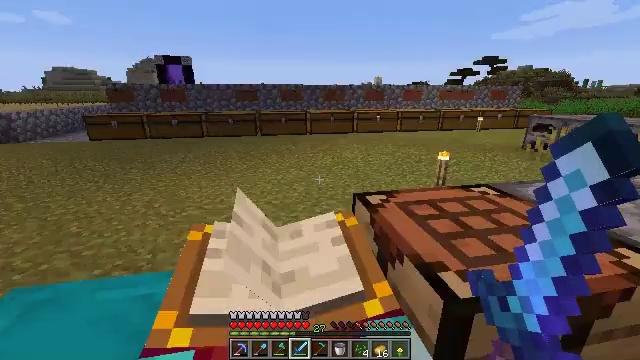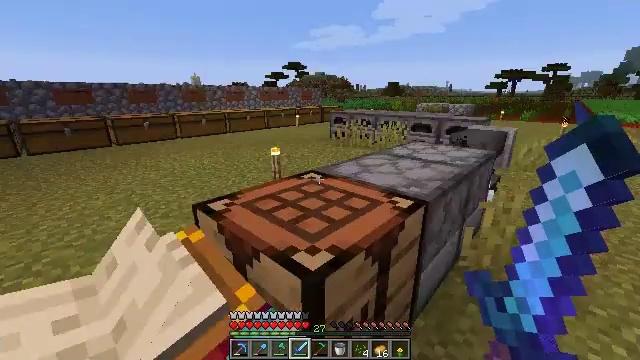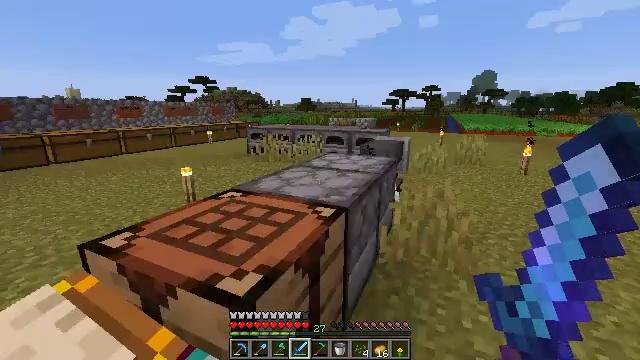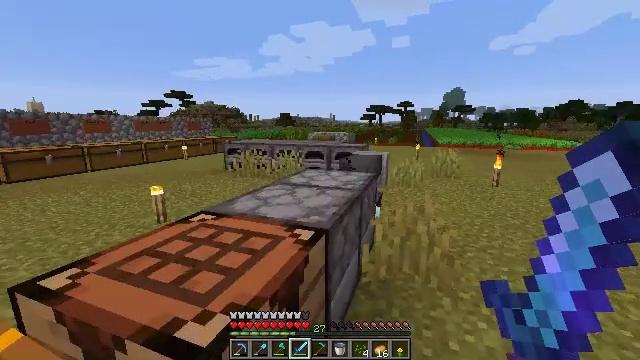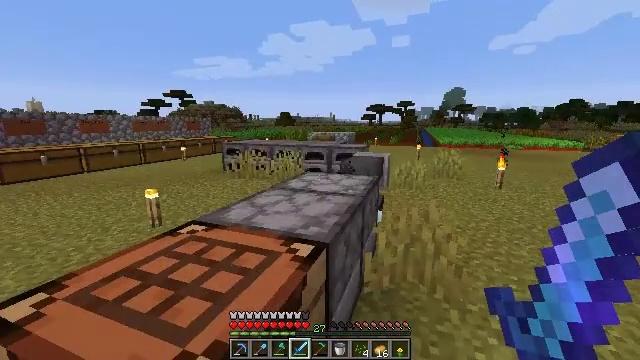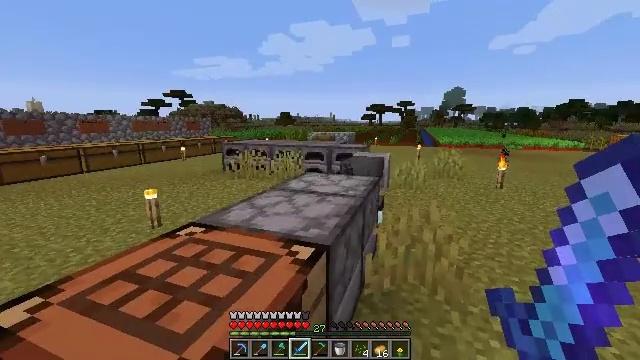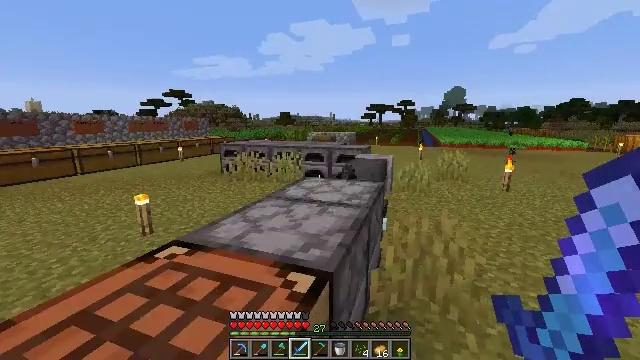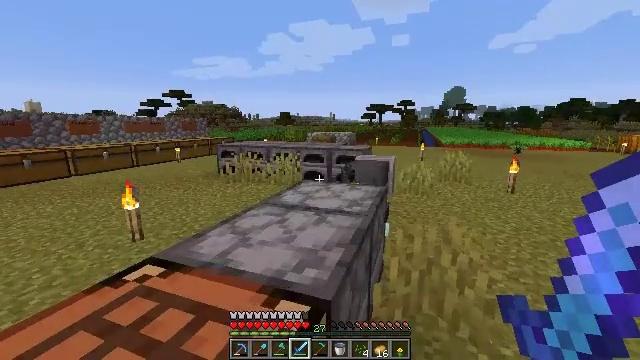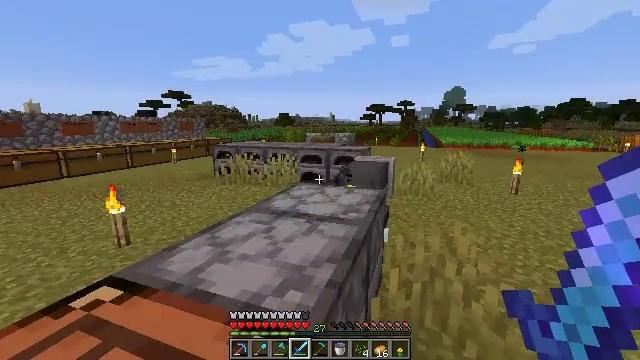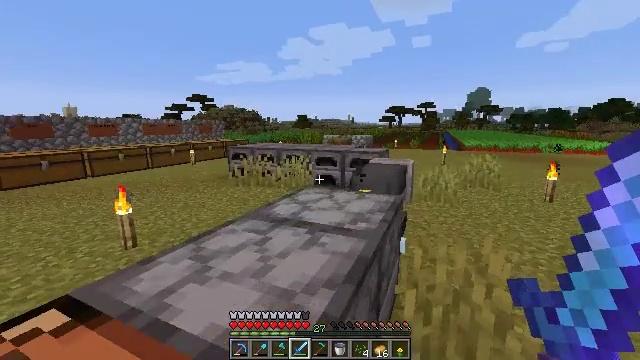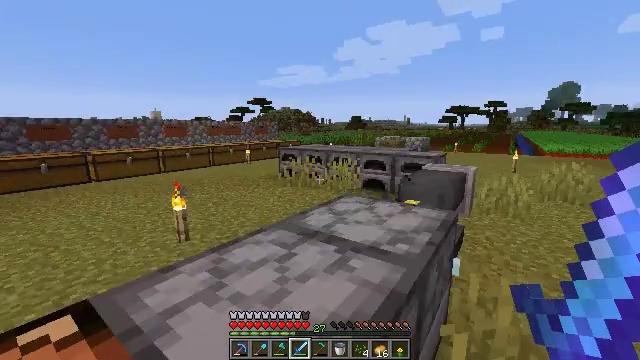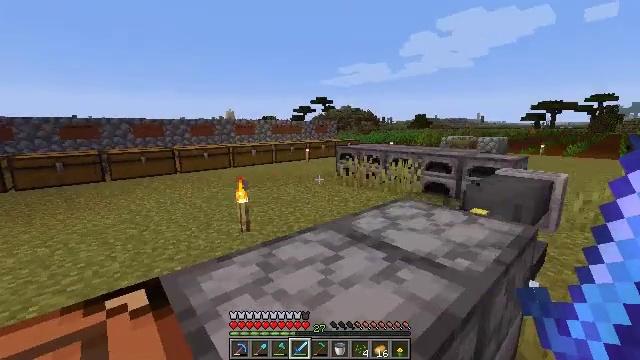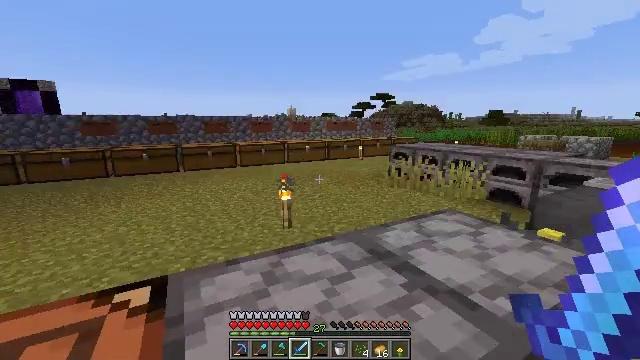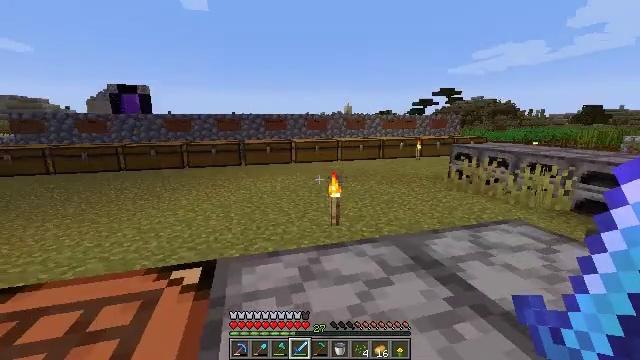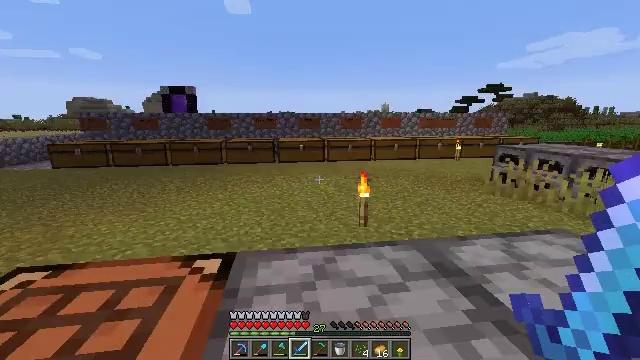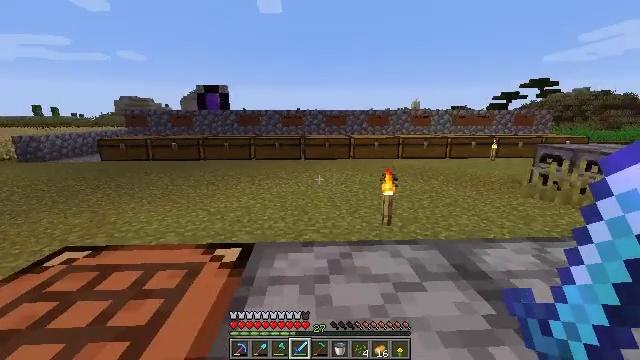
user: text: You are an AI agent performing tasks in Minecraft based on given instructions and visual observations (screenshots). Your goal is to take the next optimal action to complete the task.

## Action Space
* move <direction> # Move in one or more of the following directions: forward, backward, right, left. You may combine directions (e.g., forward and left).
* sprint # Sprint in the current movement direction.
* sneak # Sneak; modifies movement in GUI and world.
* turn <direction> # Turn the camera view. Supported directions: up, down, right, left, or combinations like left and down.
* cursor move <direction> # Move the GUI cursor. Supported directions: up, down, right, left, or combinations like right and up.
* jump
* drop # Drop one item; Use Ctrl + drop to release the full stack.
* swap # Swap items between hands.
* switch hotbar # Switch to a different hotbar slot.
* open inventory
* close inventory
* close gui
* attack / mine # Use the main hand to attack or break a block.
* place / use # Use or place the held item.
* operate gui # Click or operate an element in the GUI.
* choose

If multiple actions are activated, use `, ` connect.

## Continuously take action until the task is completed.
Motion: motion action
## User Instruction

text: Break the melon to get slices.
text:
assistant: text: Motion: turn right
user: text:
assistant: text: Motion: turn right and up
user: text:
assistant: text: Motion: move forward, turn right and up
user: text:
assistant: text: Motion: move forward
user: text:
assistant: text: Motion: move forward
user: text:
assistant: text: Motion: move forward
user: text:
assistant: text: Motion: move forward
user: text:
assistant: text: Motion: move forward
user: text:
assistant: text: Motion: move forward, turn left
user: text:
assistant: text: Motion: move forward, turn left
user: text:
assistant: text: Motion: move forward, turn left
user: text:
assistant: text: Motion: move forward, turn left
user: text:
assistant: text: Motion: move forward, turn left
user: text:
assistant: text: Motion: move forward, turn left
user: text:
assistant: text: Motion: move forward and move left, turn left
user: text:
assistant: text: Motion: move forward and move left, turn left and down
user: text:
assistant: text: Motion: move forward and move left, turn left
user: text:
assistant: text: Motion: move forward and move left, turn left
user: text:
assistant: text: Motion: move forward and move left, turn left
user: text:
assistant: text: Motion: move forward and move left, turn left
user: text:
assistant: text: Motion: move forward and move left, turn left
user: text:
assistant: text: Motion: move forward and move left, turn left
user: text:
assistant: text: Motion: move forward and move left, turn left
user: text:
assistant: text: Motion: move forward and move left, turn left
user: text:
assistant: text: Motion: move forward and move left, turn left
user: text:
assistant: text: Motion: move forward and move left
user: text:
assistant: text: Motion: move forward and move left
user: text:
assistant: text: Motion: move forward and move left
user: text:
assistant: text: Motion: move forward and move left, turn right
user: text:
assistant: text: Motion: move forward and move left, turn right